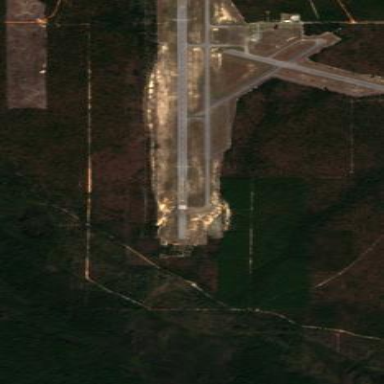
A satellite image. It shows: Military airfield located within aerodrome.